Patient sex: F
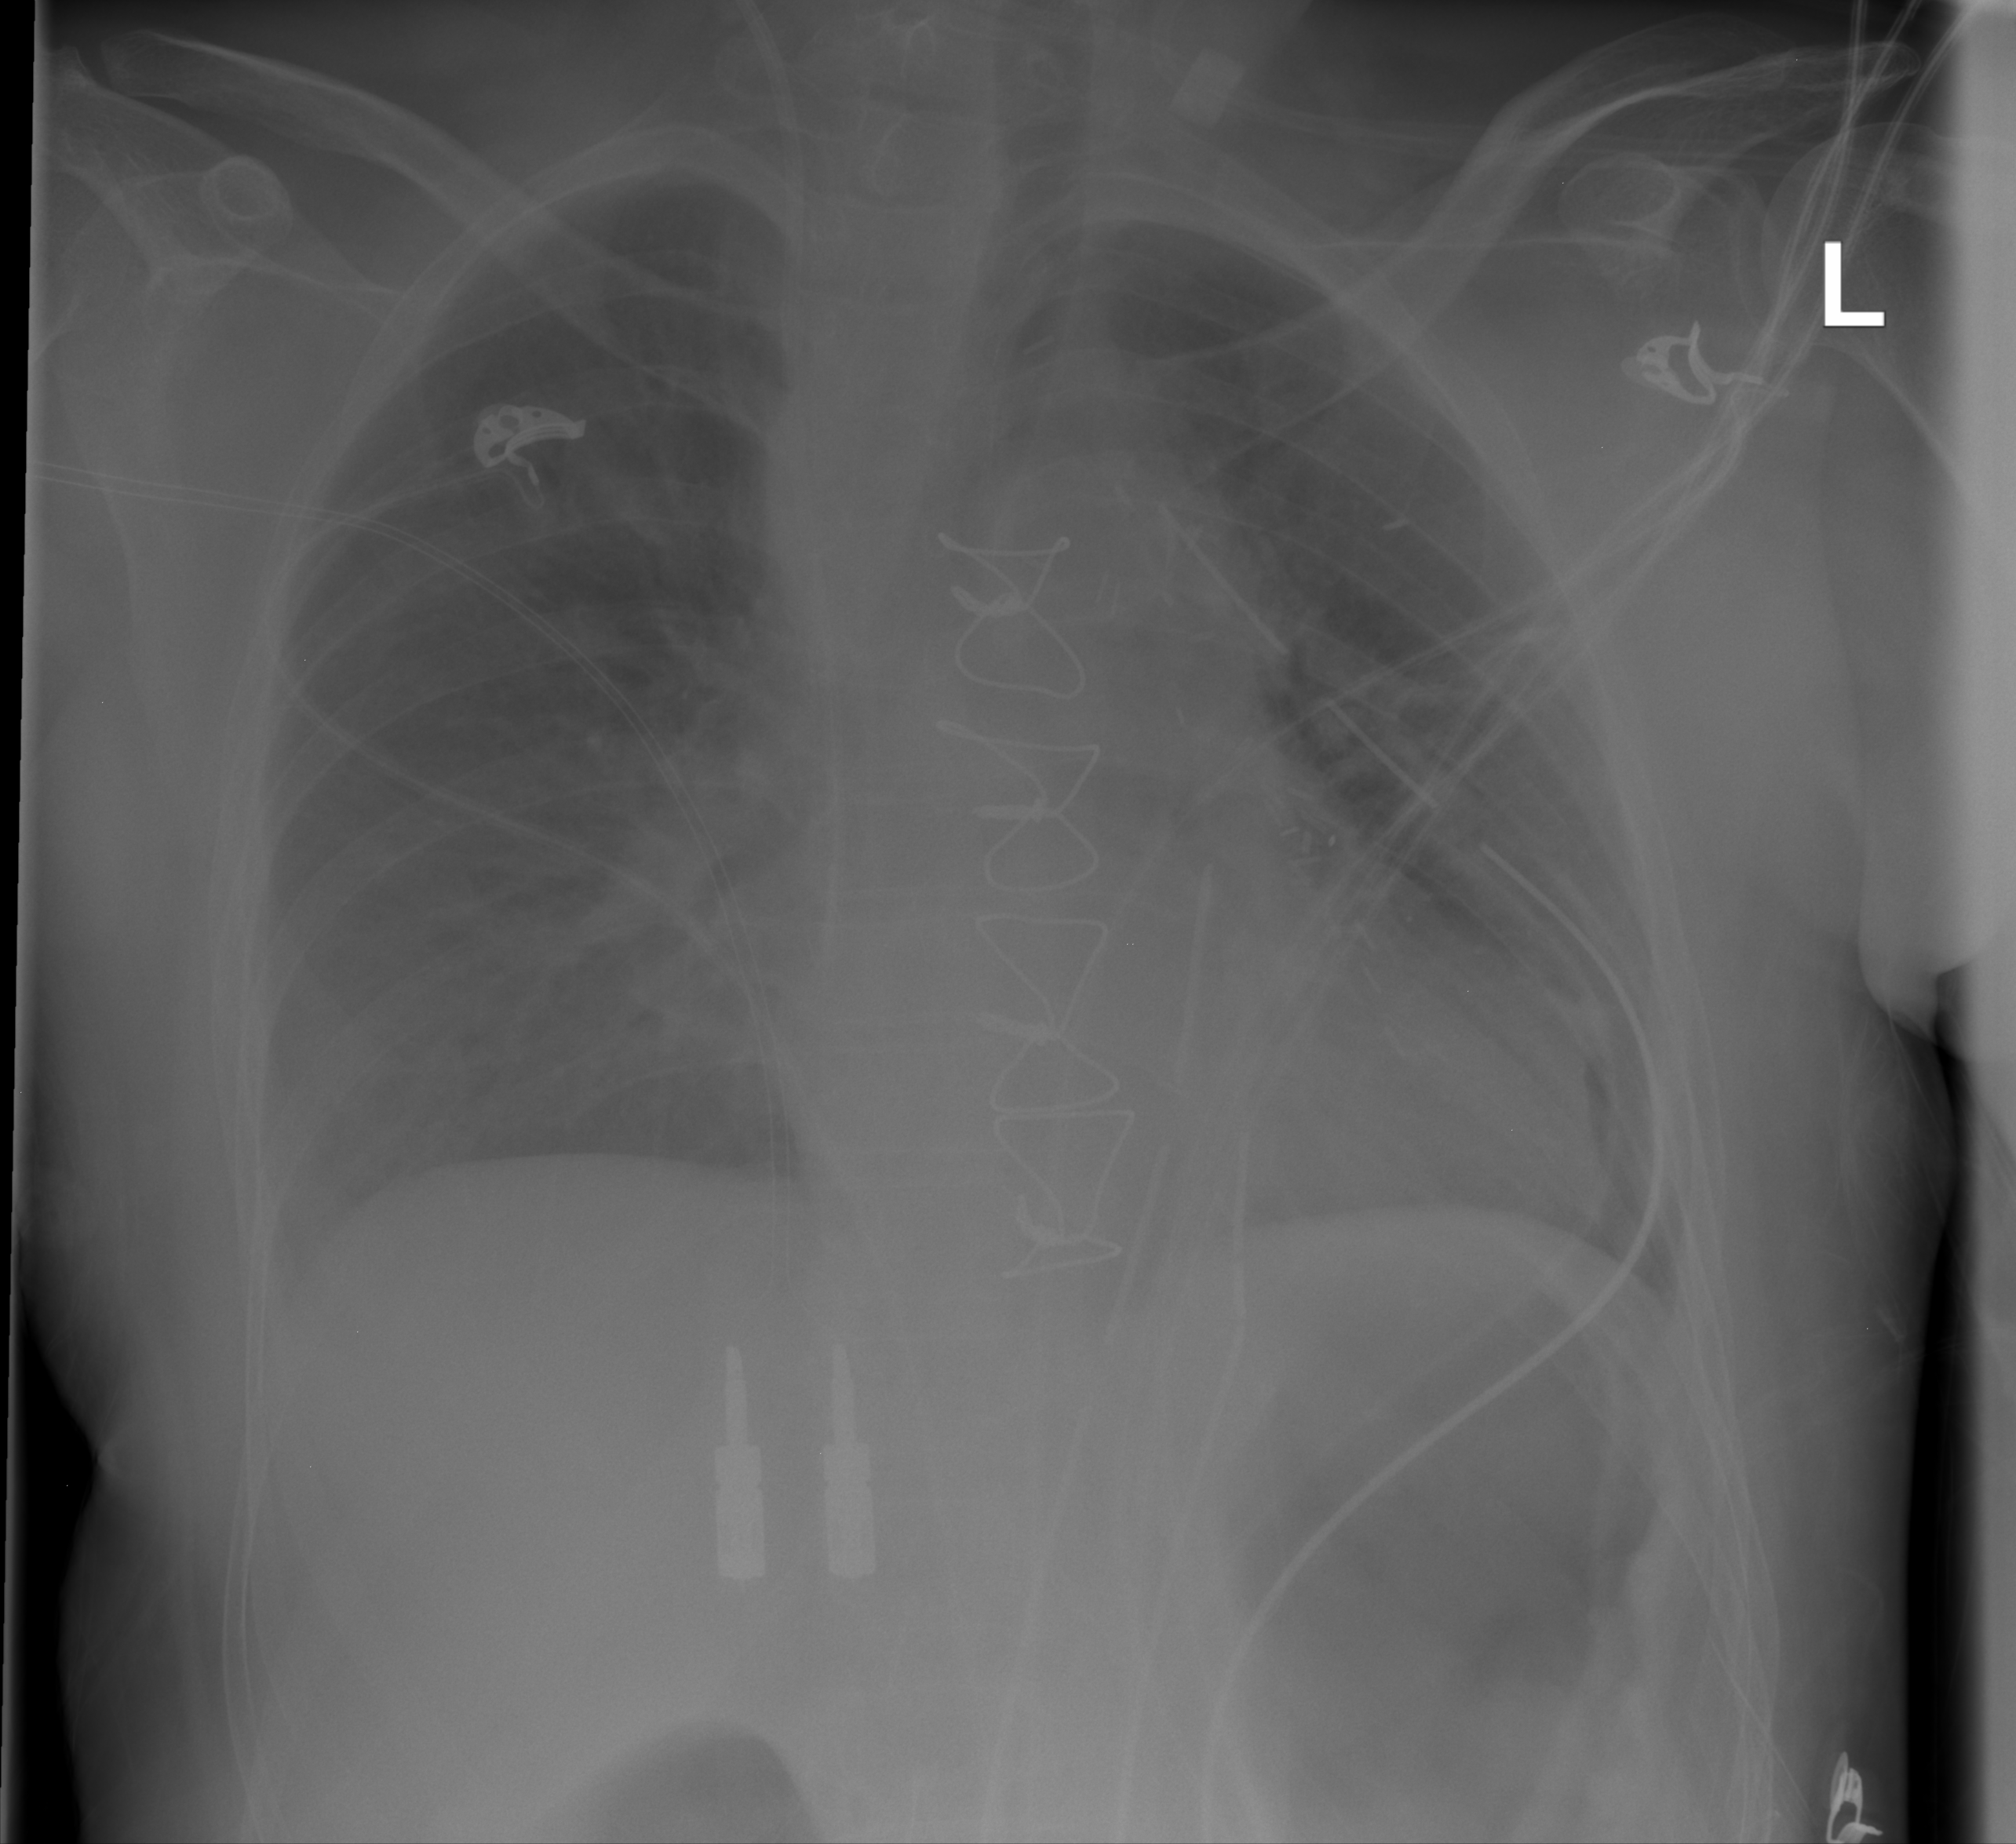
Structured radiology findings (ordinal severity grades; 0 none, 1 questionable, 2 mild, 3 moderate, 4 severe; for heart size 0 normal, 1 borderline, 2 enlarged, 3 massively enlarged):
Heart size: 0
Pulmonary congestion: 0
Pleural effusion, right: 1
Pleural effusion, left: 0
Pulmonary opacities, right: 0
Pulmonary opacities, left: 0
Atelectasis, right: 0
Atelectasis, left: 0